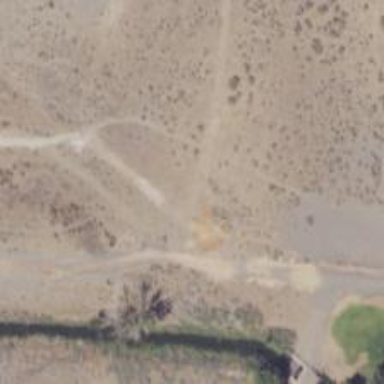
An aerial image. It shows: Disc golf basket.